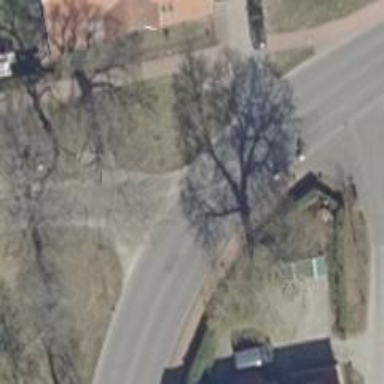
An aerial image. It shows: Sidewalk along the footway.